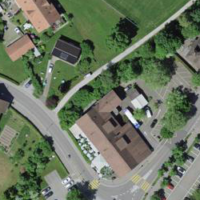
EUNIS habitat code: 54
Species observed at this site:
Lolium perenne
Plantago lanceolata
Elymus repens
Bombycilla garrulus
Mergus merganser